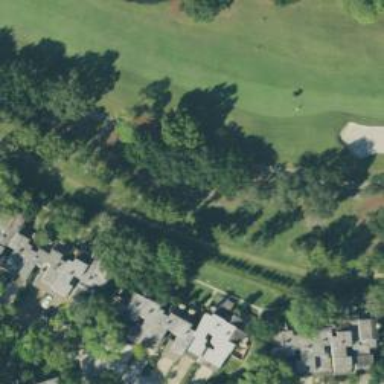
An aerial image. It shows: Path designated for golf carts.